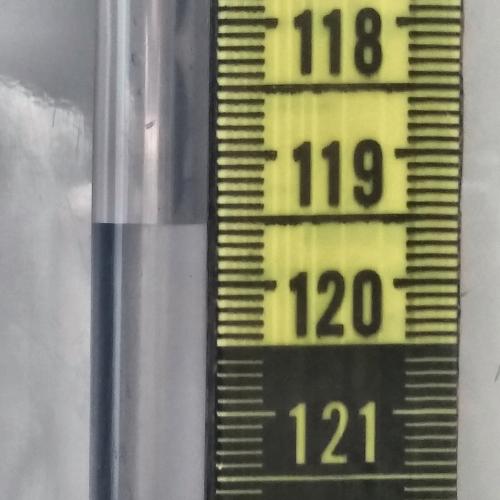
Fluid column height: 119.5 cm